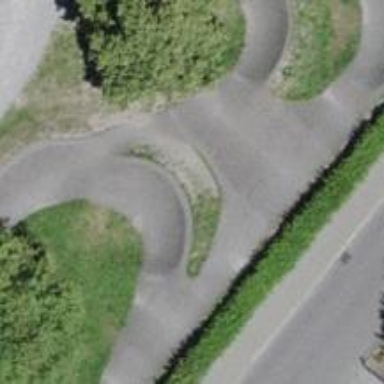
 it is pump track designed for cycling enthusiasts."